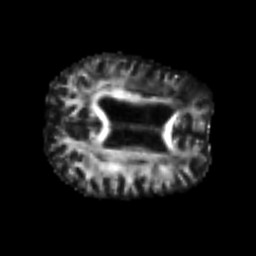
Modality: FA
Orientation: axial
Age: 71
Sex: male
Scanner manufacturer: siemens
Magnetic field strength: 3 T
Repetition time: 4.987 s
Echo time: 0.0792 s